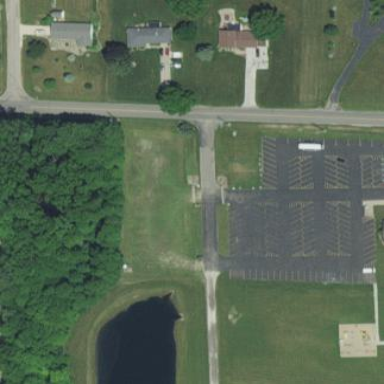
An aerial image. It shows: Parking area.